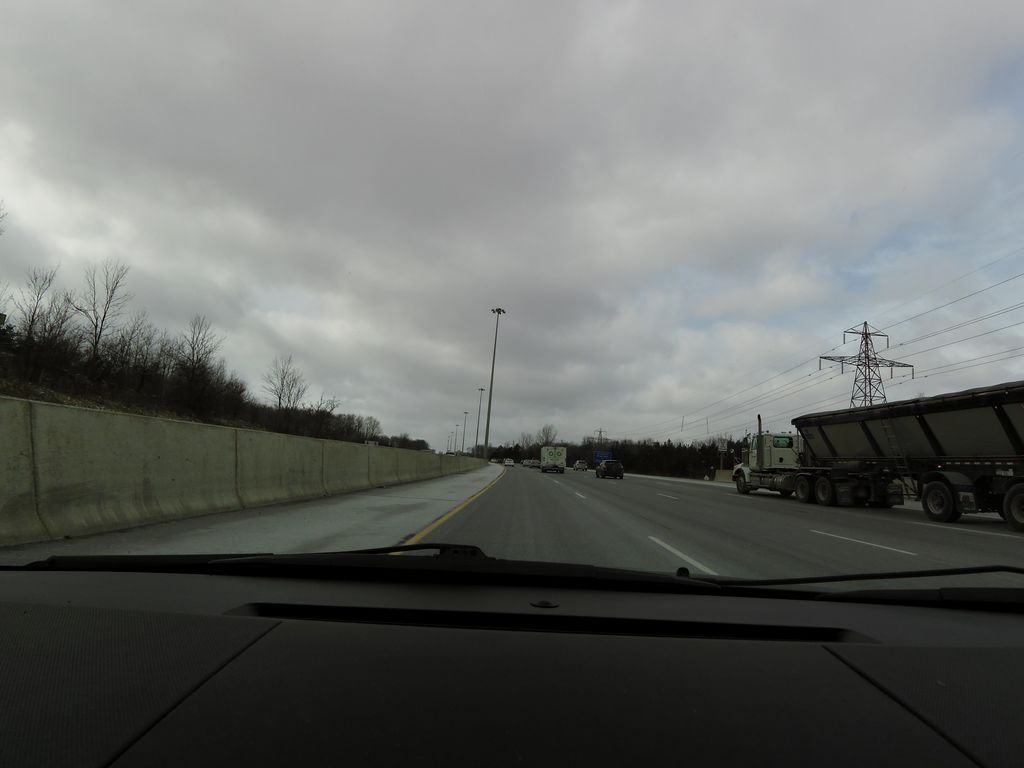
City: kitchener-waterloo